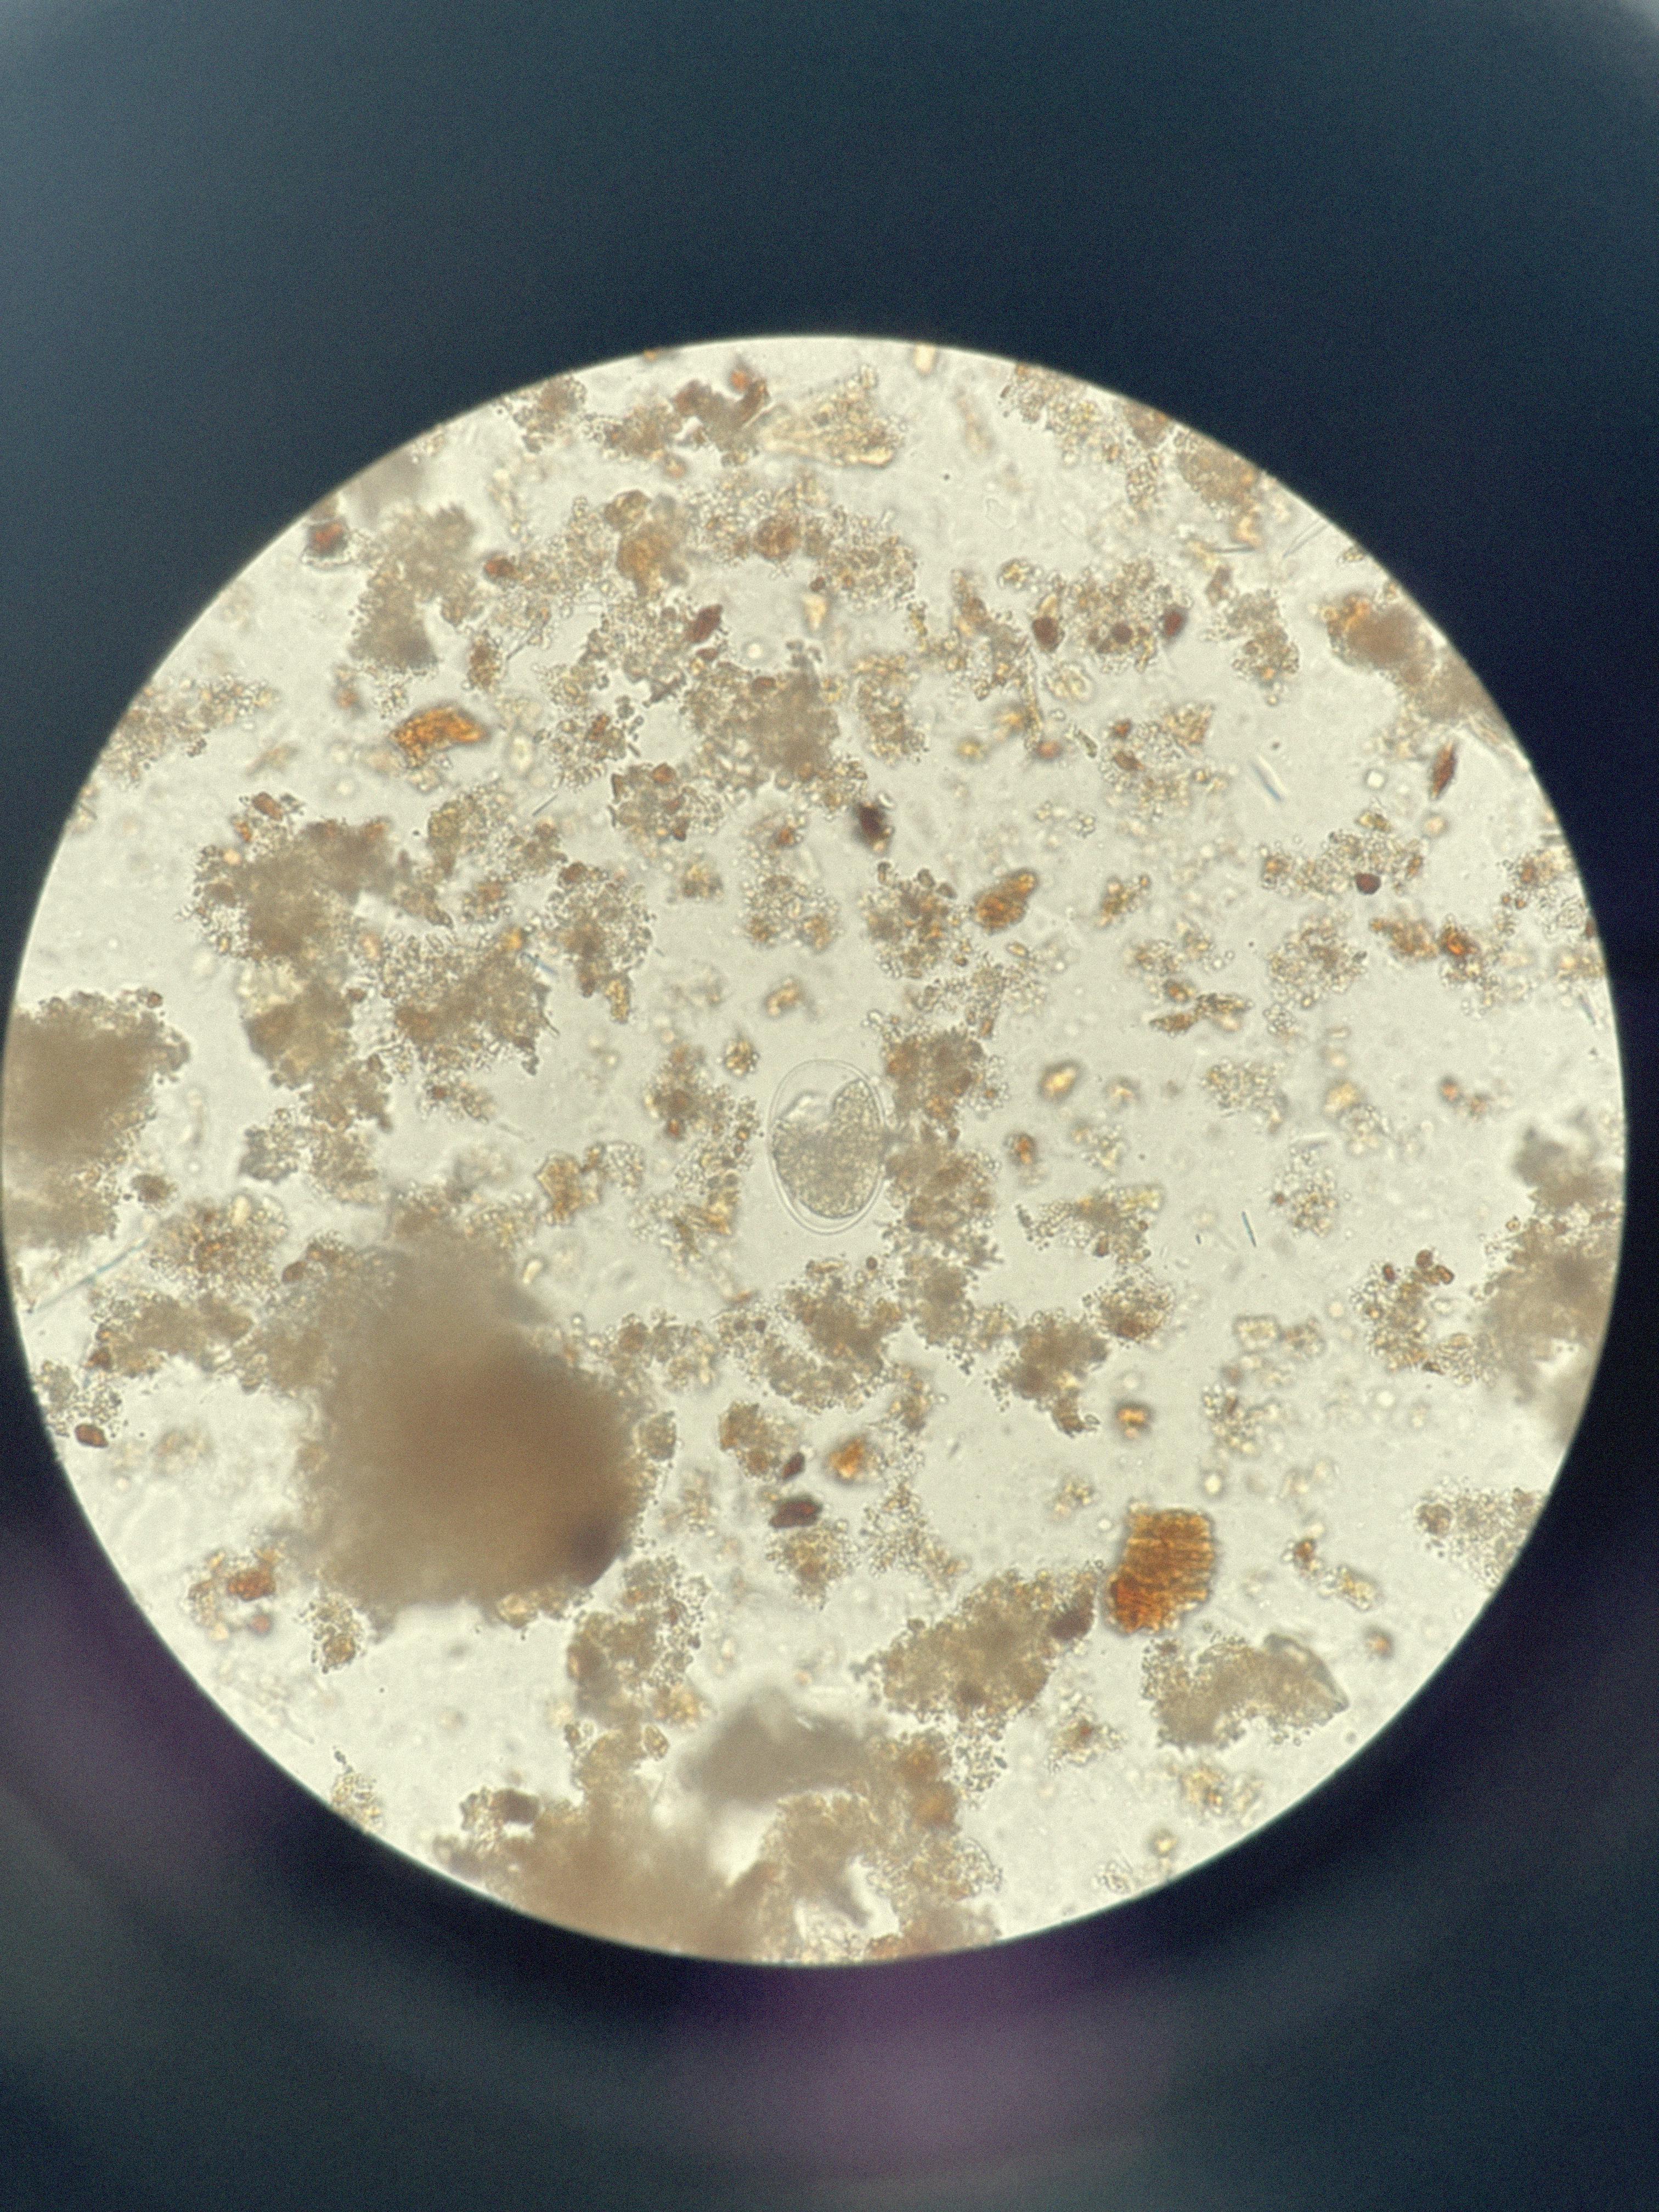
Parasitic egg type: Hookworm egg